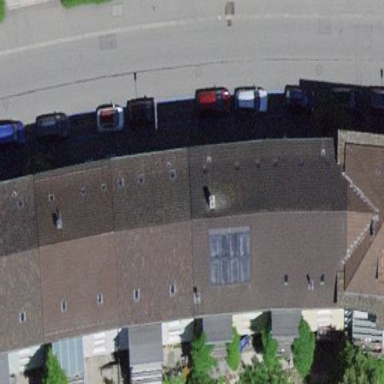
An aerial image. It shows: The building has hipped roof made of roof tiles.